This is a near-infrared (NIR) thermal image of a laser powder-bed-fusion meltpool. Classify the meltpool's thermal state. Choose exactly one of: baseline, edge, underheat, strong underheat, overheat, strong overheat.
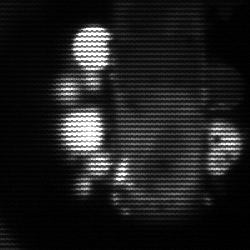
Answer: strong underheat